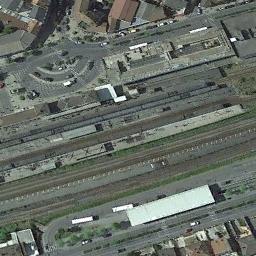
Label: railway